Interaction volume radius: 5 \u00c5
Interaction volume height: 15 \u00c5
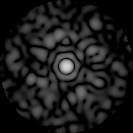
Disorder parameter: 0.8257